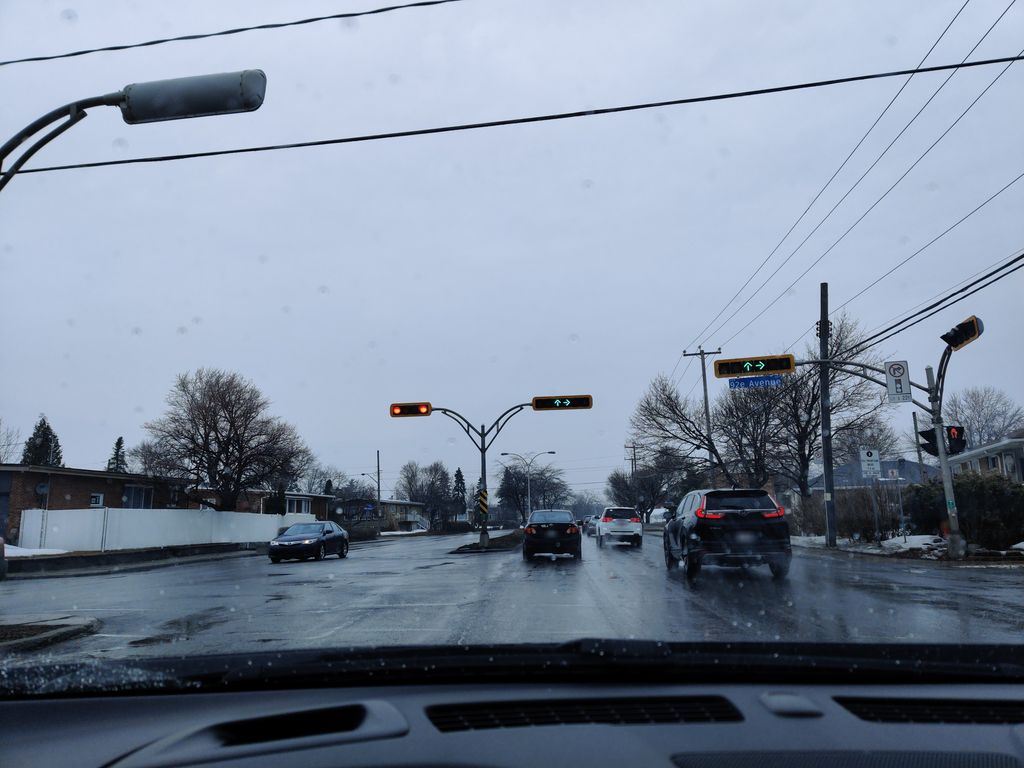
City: montreal